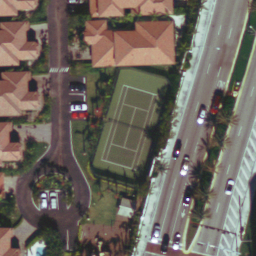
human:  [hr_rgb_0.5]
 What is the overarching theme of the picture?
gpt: tennis court